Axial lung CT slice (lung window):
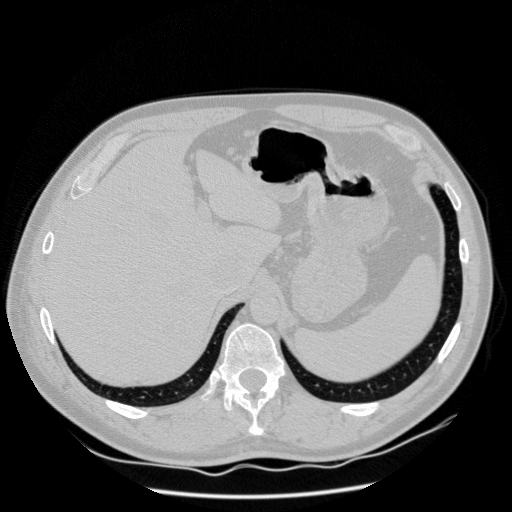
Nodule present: no